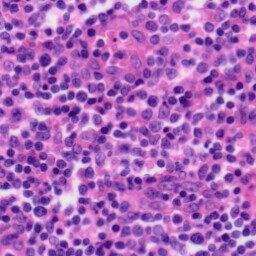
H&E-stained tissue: Tonsil